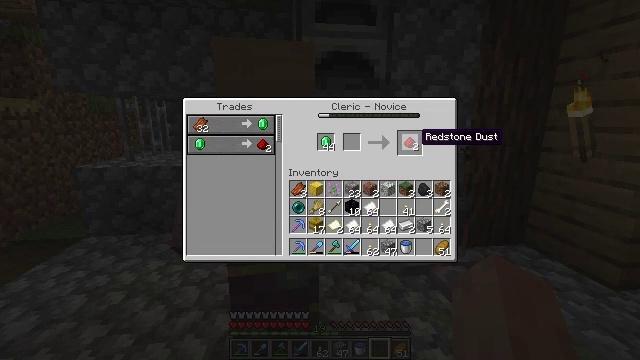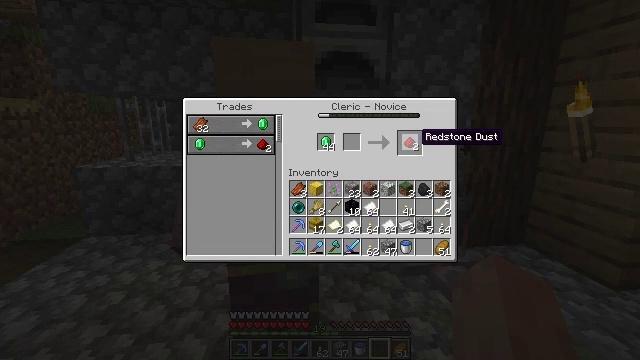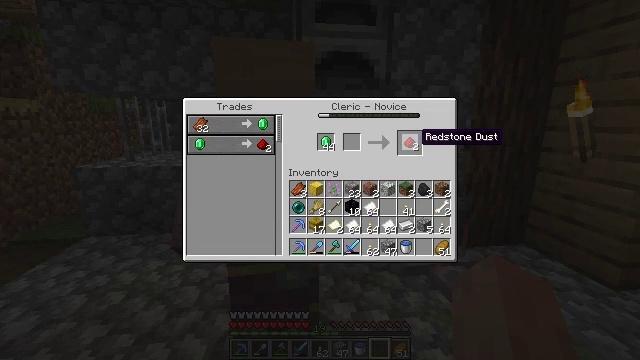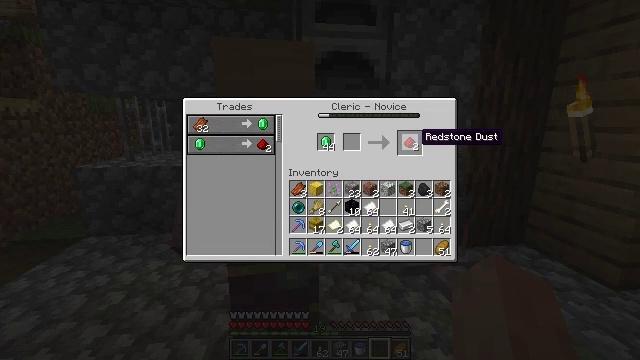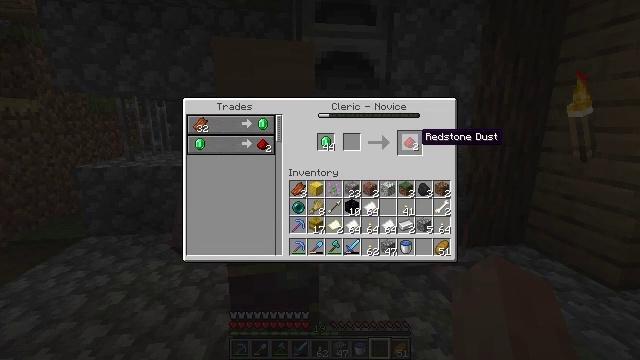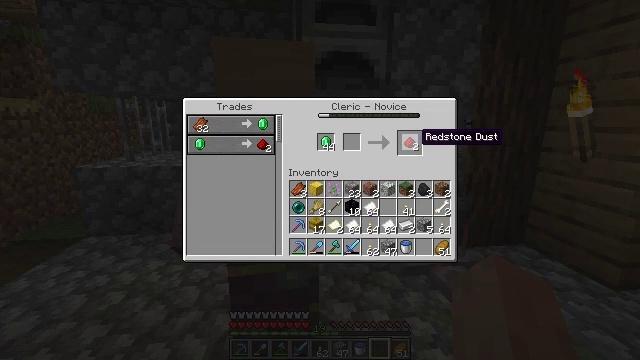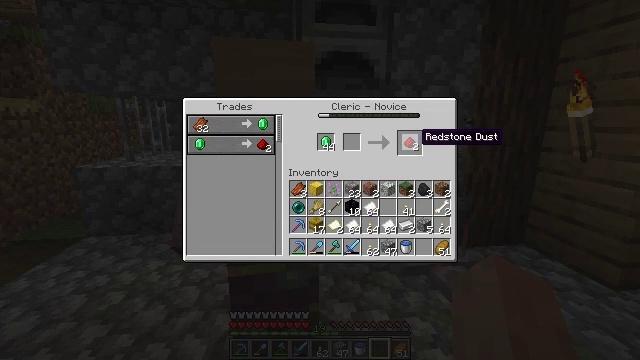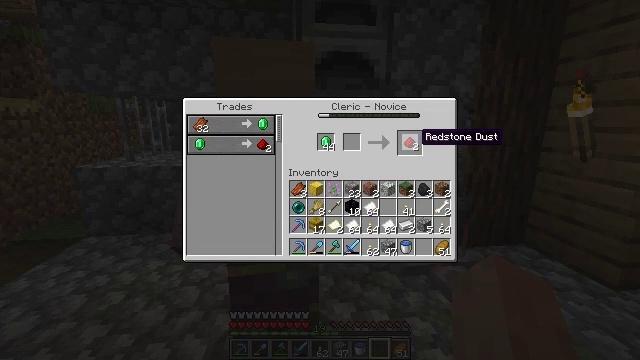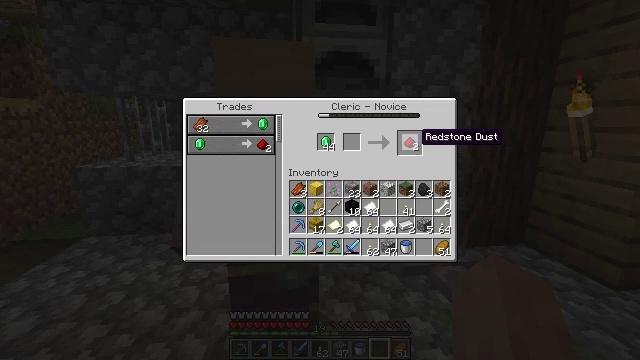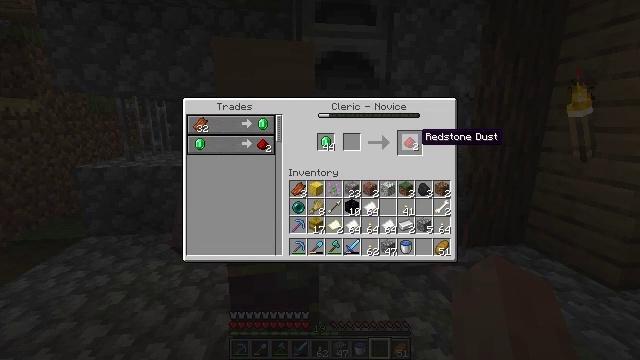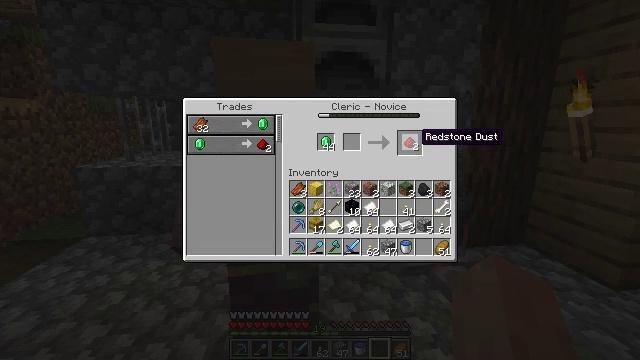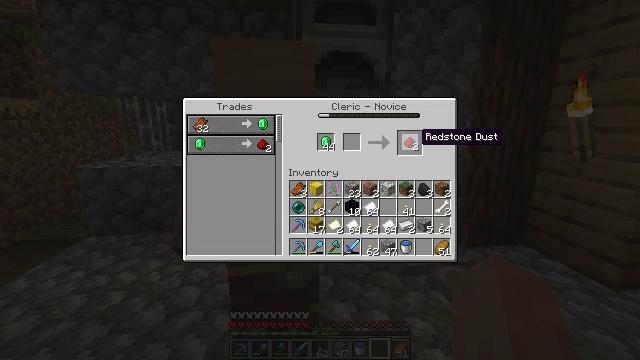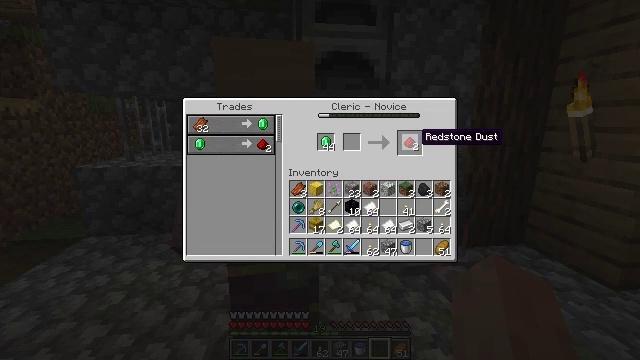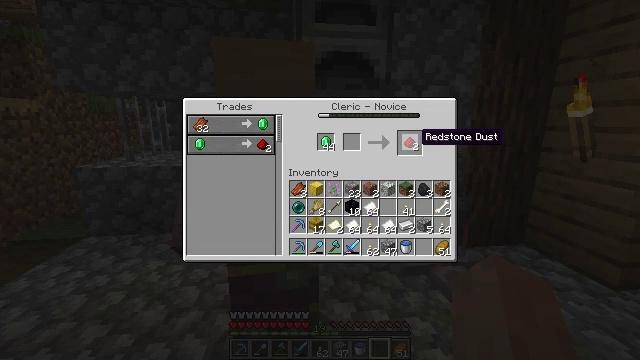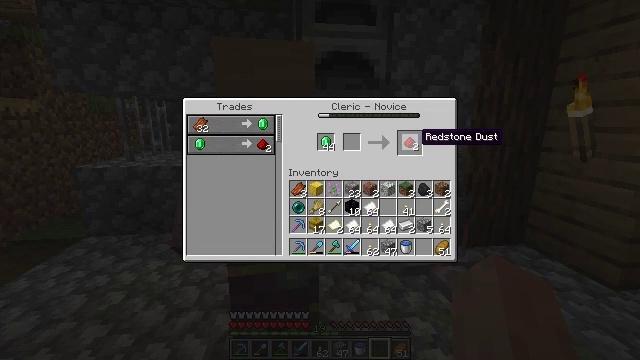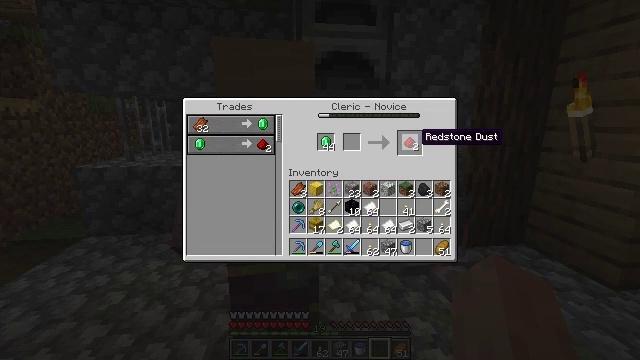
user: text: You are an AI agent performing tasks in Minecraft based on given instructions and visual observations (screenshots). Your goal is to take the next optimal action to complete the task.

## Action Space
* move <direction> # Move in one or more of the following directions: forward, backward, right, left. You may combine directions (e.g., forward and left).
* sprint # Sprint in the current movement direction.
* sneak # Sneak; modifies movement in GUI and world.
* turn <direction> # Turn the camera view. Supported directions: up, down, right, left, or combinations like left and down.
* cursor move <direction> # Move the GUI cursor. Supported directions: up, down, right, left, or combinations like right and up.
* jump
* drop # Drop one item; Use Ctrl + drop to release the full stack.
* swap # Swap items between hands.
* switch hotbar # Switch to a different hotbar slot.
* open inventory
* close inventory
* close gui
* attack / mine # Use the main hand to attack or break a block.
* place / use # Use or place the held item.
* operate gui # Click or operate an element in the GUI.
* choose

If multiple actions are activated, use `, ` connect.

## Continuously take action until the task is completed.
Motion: motion action
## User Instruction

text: Prepare materials and make redstone.
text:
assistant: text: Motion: no_op
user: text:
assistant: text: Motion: no_op
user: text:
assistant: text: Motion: no_op
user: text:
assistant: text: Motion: no_op
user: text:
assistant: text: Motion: no_op
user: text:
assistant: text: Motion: no_op
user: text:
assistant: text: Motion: no_op
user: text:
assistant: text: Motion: no_op
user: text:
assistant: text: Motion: no_op
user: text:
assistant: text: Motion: no_op
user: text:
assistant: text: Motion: no_op
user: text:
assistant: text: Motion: no_op
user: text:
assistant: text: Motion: no_op
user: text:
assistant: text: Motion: no_op
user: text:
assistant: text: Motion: no_op
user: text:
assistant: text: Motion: no_op
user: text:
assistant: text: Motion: no_op
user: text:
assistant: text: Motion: no_op
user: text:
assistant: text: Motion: no_op
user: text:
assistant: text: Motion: no_op
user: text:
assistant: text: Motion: no_op
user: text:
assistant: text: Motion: no_op
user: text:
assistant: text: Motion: no_op
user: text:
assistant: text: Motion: no_op
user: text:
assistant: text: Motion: no_op
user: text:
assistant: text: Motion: no_op
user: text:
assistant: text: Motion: no_op
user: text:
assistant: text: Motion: no_op
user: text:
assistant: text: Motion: no_op
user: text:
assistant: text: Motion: no_op